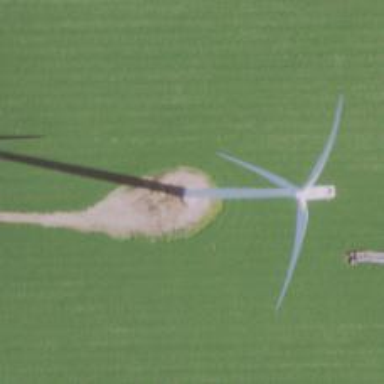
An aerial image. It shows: Wind generator powered by horizontal axis wind turbine.